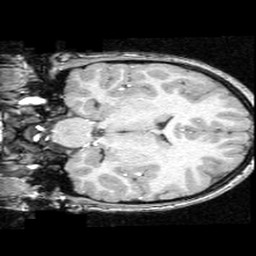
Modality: T1w
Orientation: coronal
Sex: female
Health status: ill
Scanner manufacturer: ge
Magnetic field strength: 1.5 T
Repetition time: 21 s
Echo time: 0.008 s